Field crop: tomato
Growth stage: 2
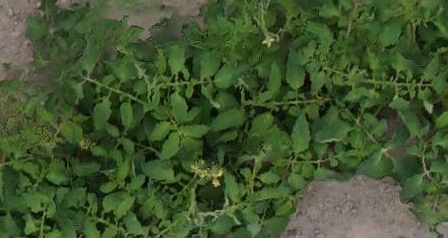
Species: tomato